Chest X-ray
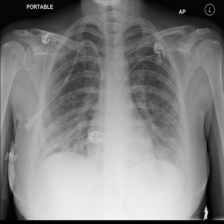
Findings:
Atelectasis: negative
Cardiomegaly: negative
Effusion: negative
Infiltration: positive
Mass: negative
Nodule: negative
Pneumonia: negative
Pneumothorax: negative
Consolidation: negative
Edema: negative
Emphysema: negative
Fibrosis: negative
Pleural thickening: negative
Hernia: negative